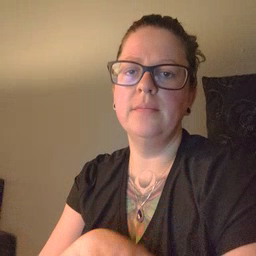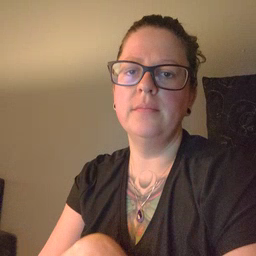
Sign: lips